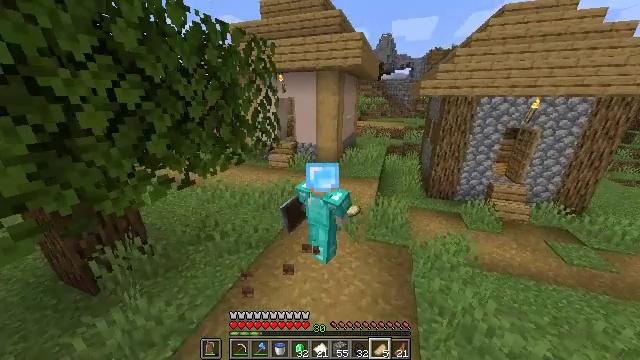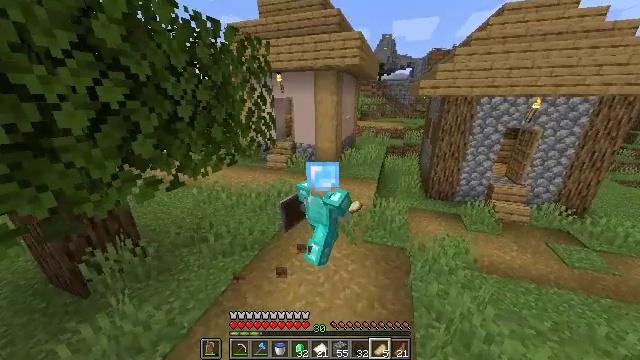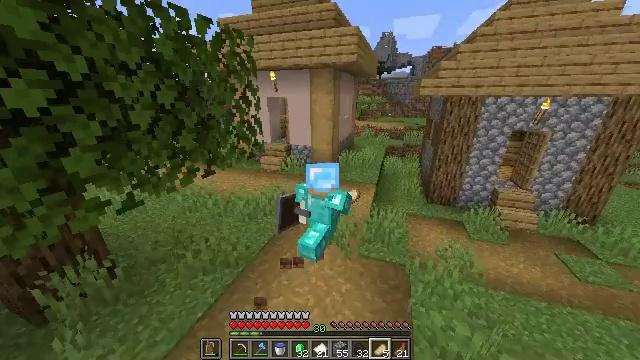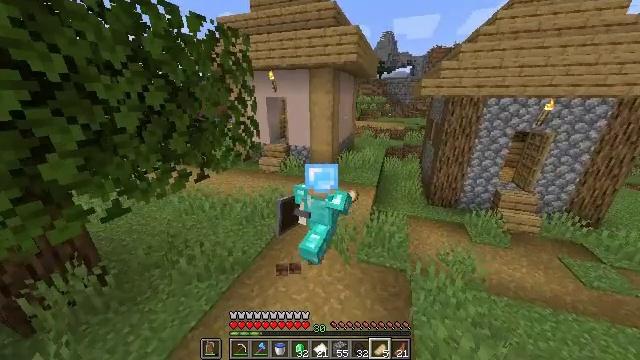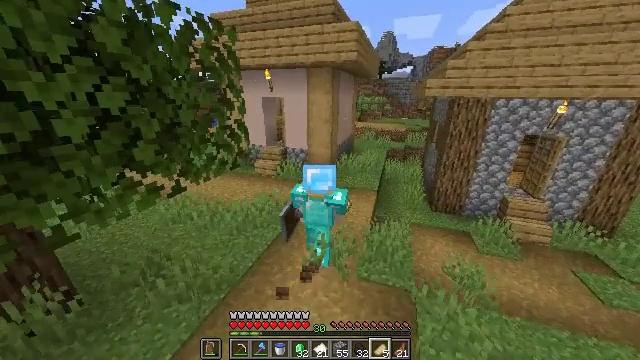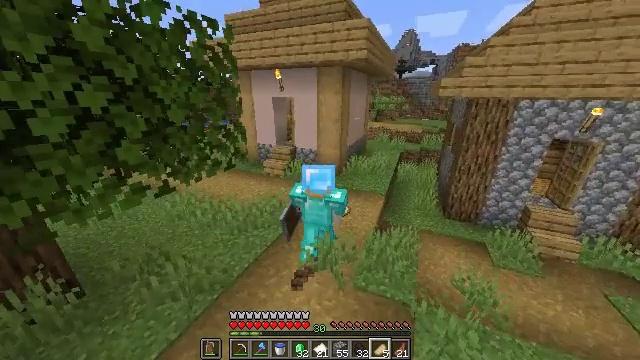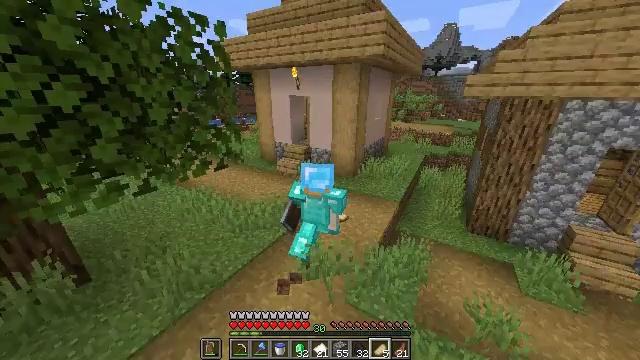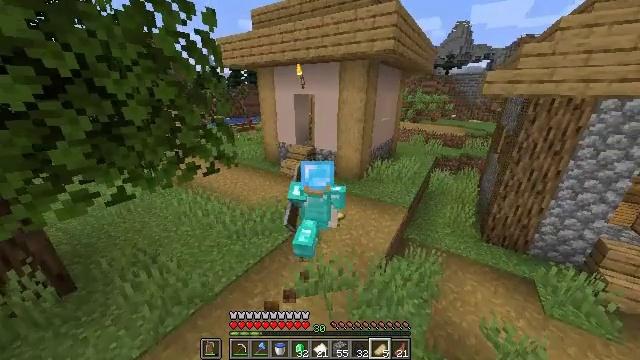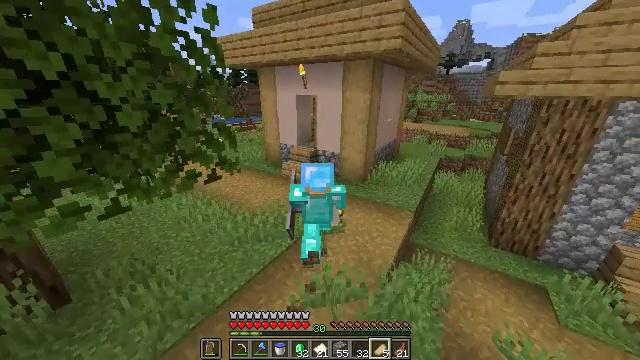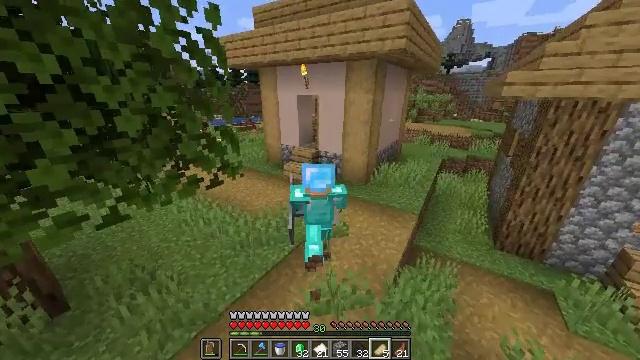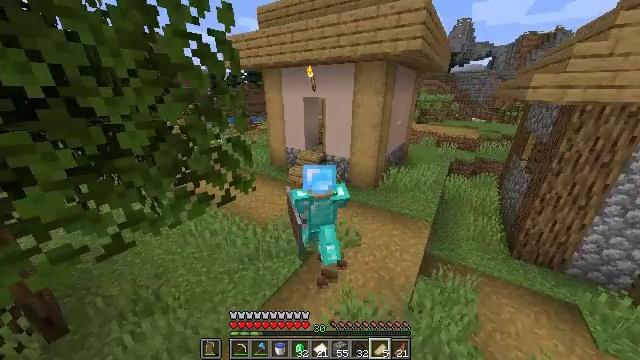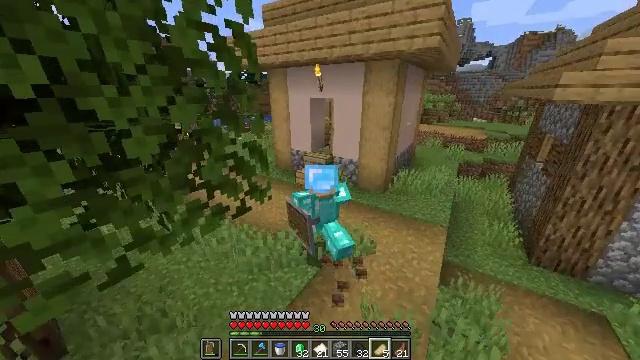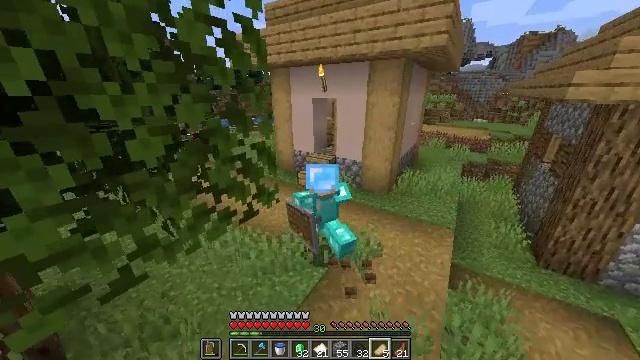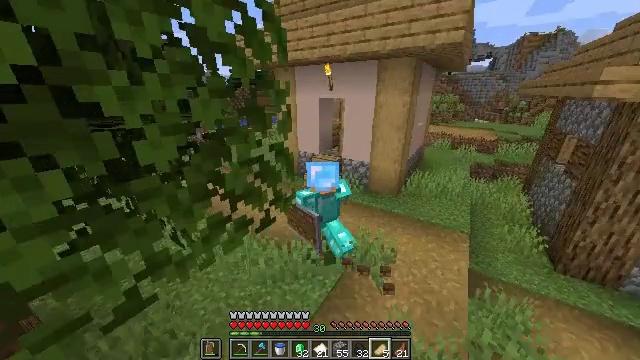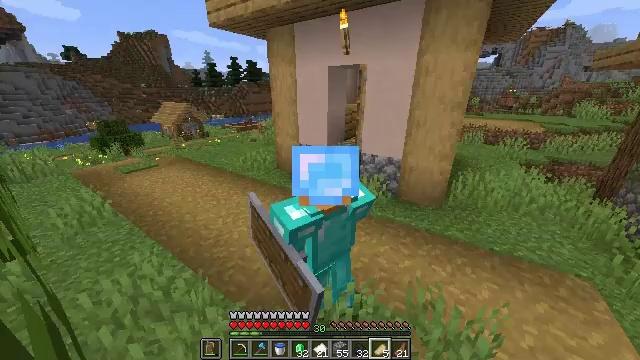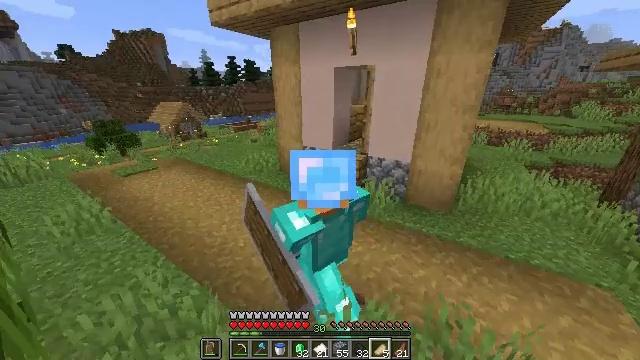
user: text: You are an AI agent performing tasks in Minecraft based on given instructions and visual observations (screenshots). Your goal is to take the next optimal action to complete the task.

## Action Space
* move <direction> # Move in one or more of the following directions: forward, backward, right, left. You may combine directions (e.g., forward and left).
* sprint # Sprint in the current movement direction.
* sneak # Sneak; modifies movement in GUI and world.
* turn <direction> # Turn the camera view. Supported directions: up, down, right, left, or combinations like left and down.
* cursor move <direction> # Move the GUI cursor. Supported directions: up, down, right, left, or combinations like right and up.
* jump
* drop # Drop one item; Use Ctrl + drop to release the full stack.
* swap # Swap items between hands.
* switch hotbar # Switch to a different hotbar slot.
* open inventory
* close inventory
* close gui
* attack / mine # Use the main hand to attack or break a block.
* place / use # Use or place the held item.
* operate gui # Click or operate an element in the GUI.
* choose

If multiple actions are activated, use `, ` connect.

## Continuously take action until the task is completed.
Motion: motion action
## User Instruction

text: Combat the cow.
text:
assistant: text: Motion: move forward
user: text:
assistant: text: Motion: move forward
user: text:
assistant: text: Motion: move forward
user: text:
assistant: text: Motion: move forward
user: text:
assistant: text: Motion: move forward, turn left
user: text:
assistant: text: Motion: move forward, turn left
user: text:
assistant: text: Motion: move forward and move left, turn left
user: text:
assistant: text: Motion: move forward and move left
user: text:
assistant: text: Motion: move forward and move left
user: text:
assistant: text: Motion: move forward and move left
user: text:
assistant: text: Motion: move forward and move left
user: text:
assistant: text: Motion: move forward and move left
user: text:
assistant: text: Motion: move forward and move left
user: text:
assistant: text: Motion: move forward and move left
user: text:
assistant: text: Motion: move forward and move left
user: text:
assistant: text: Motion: move forward and move left, turn right
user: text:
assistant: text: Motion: move forward and move left, turn right
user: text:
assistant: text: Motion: move forward and move left, turn right
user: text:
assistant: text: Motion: move forward and move left
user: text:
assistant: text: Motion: move forward
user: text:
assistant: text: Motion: move forward
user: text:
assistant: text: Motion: move forward, turn right
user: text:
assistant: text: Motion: move forward and move left
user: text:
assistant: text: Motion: move forward and move left
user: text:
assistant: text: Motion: move forward and move left
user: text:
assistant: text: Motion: move forward and move left
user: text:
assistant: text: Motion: move forward and move left
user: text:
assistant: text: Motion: move forward and move left
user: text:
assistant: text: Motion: move forward and move left, turn left and down
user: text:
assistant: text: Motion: move forward and move left, turn left and down